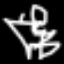
Label: squiggle